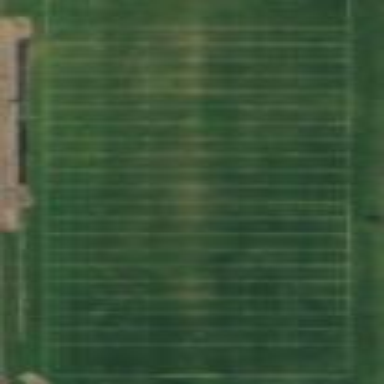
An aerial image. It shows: Pitch for American football.